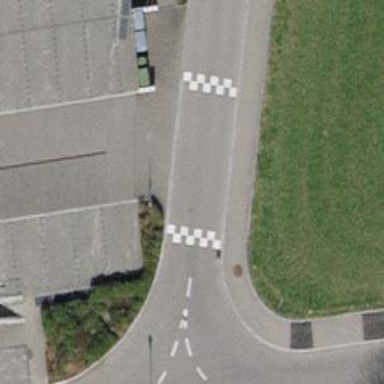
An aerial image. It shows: Traffic calming hump on the road.